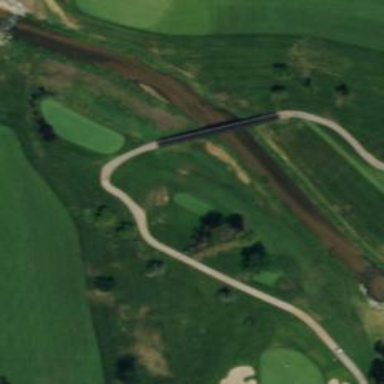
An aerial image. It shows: Well-maintained golf cart path marked as grade1 track.